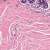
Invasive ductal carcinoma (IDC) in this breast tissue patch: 0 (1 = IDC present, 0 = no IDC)